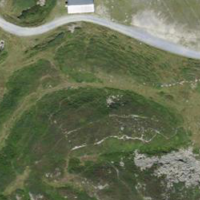
EUNIS habitat code: 31
Species observed at this site:
Parnassia palustris